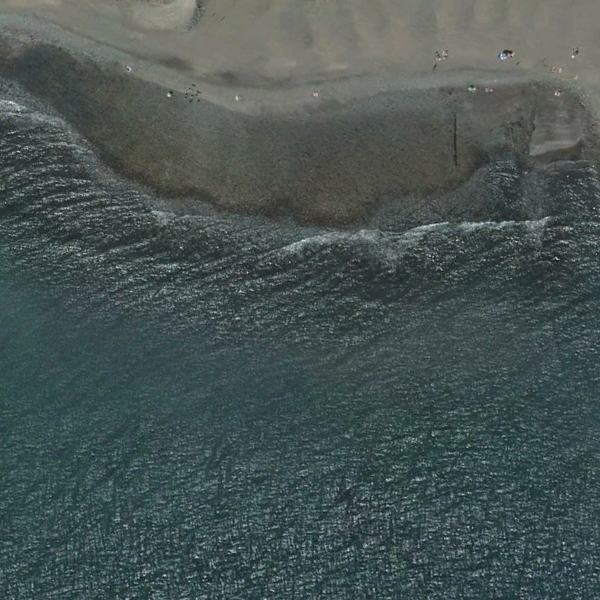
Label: Beach